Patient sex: M
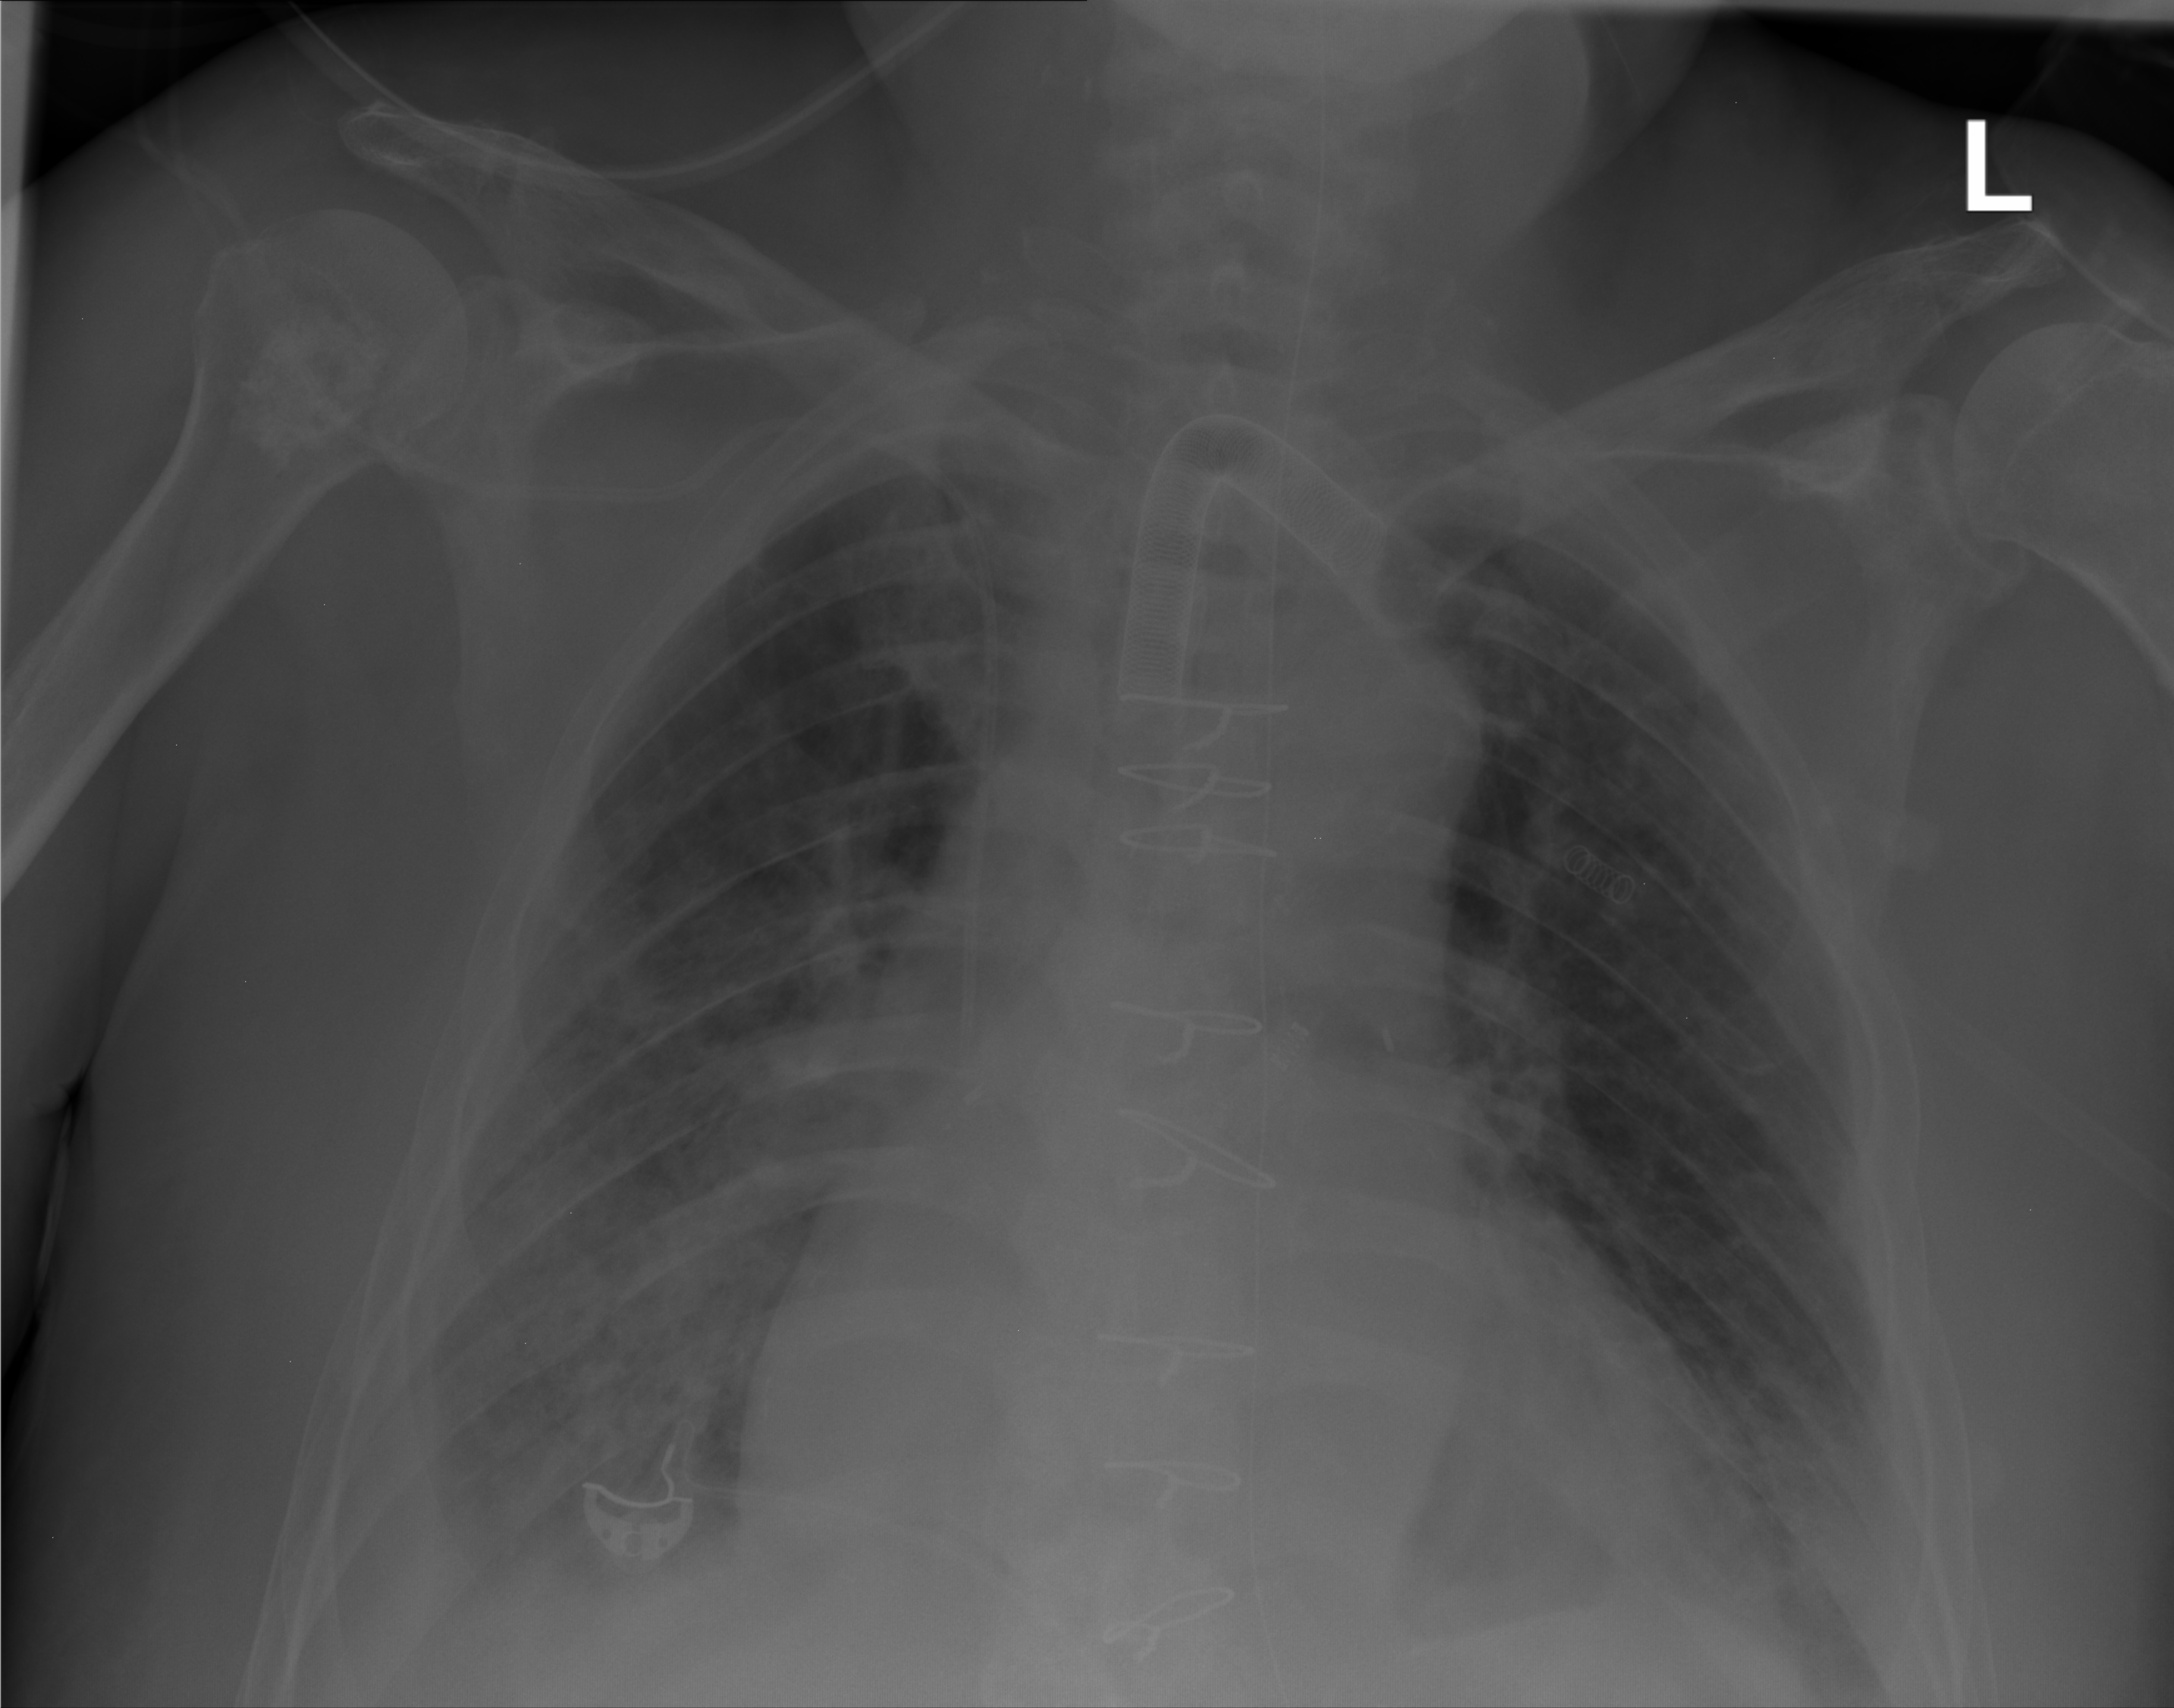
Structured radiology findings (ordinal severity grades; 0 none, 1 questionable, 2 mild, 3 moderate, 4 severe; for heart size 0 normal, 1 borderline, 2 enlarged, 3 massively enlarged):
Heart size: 2
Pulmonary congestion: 1
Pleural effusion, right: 2
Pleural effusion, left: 2
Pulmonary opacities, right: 3
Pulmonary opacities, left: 1
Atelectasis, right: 2
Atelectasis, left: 2